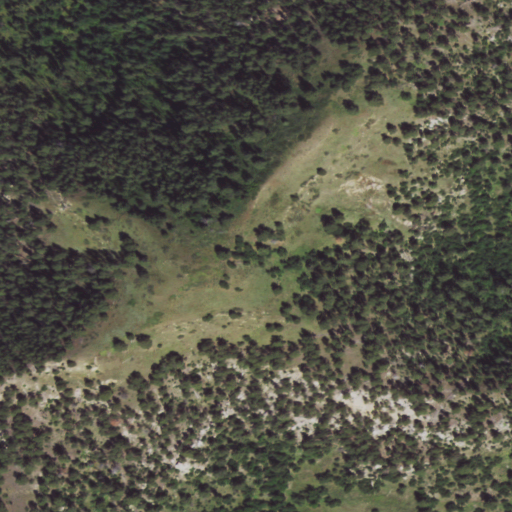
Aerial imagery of mountain in Wyoming named Skunk Peak containing evergreen forest, shrub, and grassland